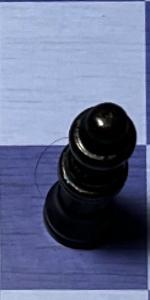
Label: Queen_Black